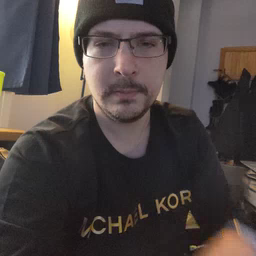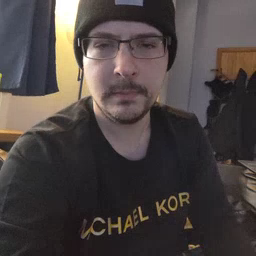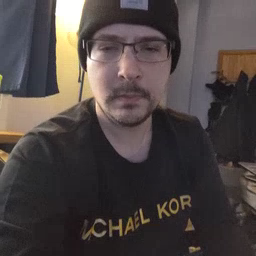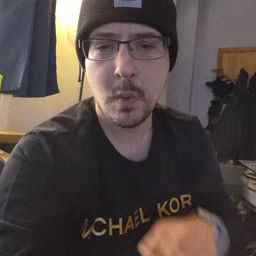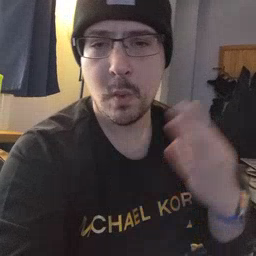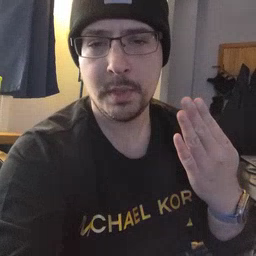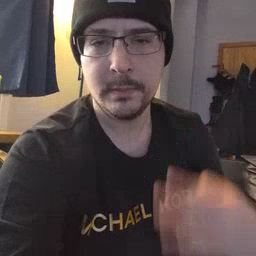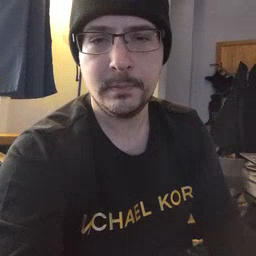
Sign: open